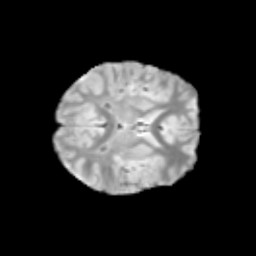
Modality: T2w
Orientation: axial
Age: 9
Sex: male
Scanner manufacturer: siemens
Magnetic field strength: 3 T
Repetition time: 3.8 s
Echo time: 0.07 s